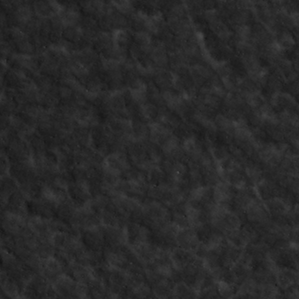
Label: non_frost